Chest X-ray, AP view. Patient: 42 years old, sex M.
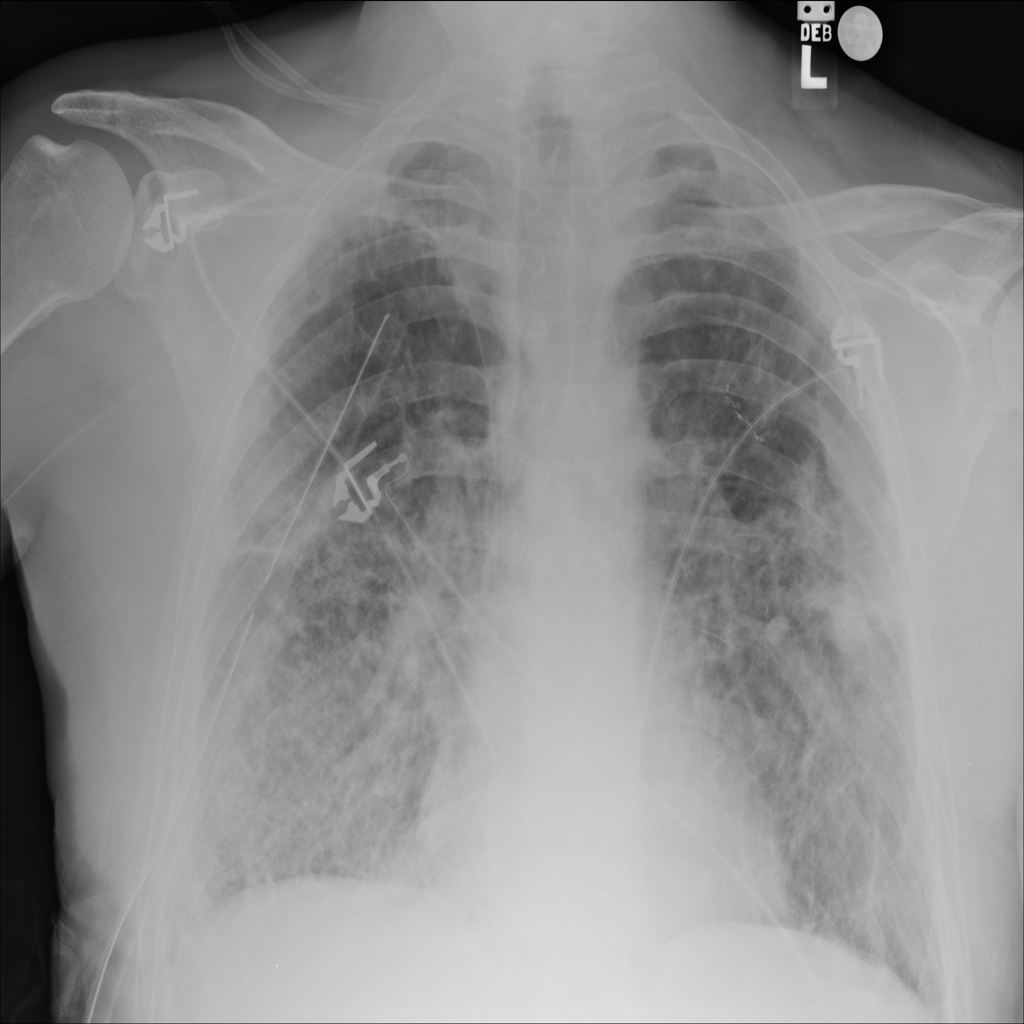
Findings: Infiltration